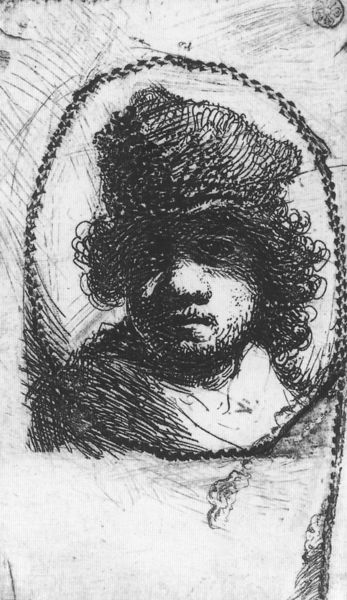
Titel: Selbstbildnis mit hohem Barett, in einem Oval
Künstler: Harmensz van Rijn Rembrandt
Institution: Amsterdam, Rijksprentenkabinett
Schlagwörter: dunkel, kopf, mann, schatten, weiß, frisur, grau, hut, licht, nase, schwarz, skizze, zeichnung, blick, kappe, mütze, augen, gesicht, rahmen, rembrandt, portrait, porträt, haare, kind, knopf, locken, oval, schwanz, holzschnitt, papier, grafik, detail, finster, junge, selbstporträt, striche, knabe, medaillon, linie, kohle, schraffur, radierung, stich, schwarzweiß, bleistift, stift, selbstportrait, kupferstich, umrahmt, vignette, selbstportait, gravieren, kritzel, jungendlich, van rijn